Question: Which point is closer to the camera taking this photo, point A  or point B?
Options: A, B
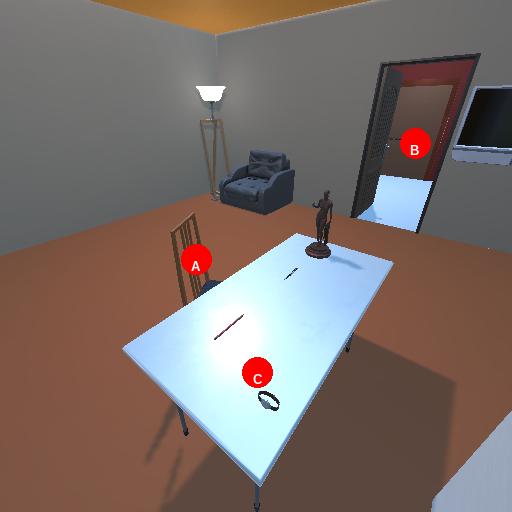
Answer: A